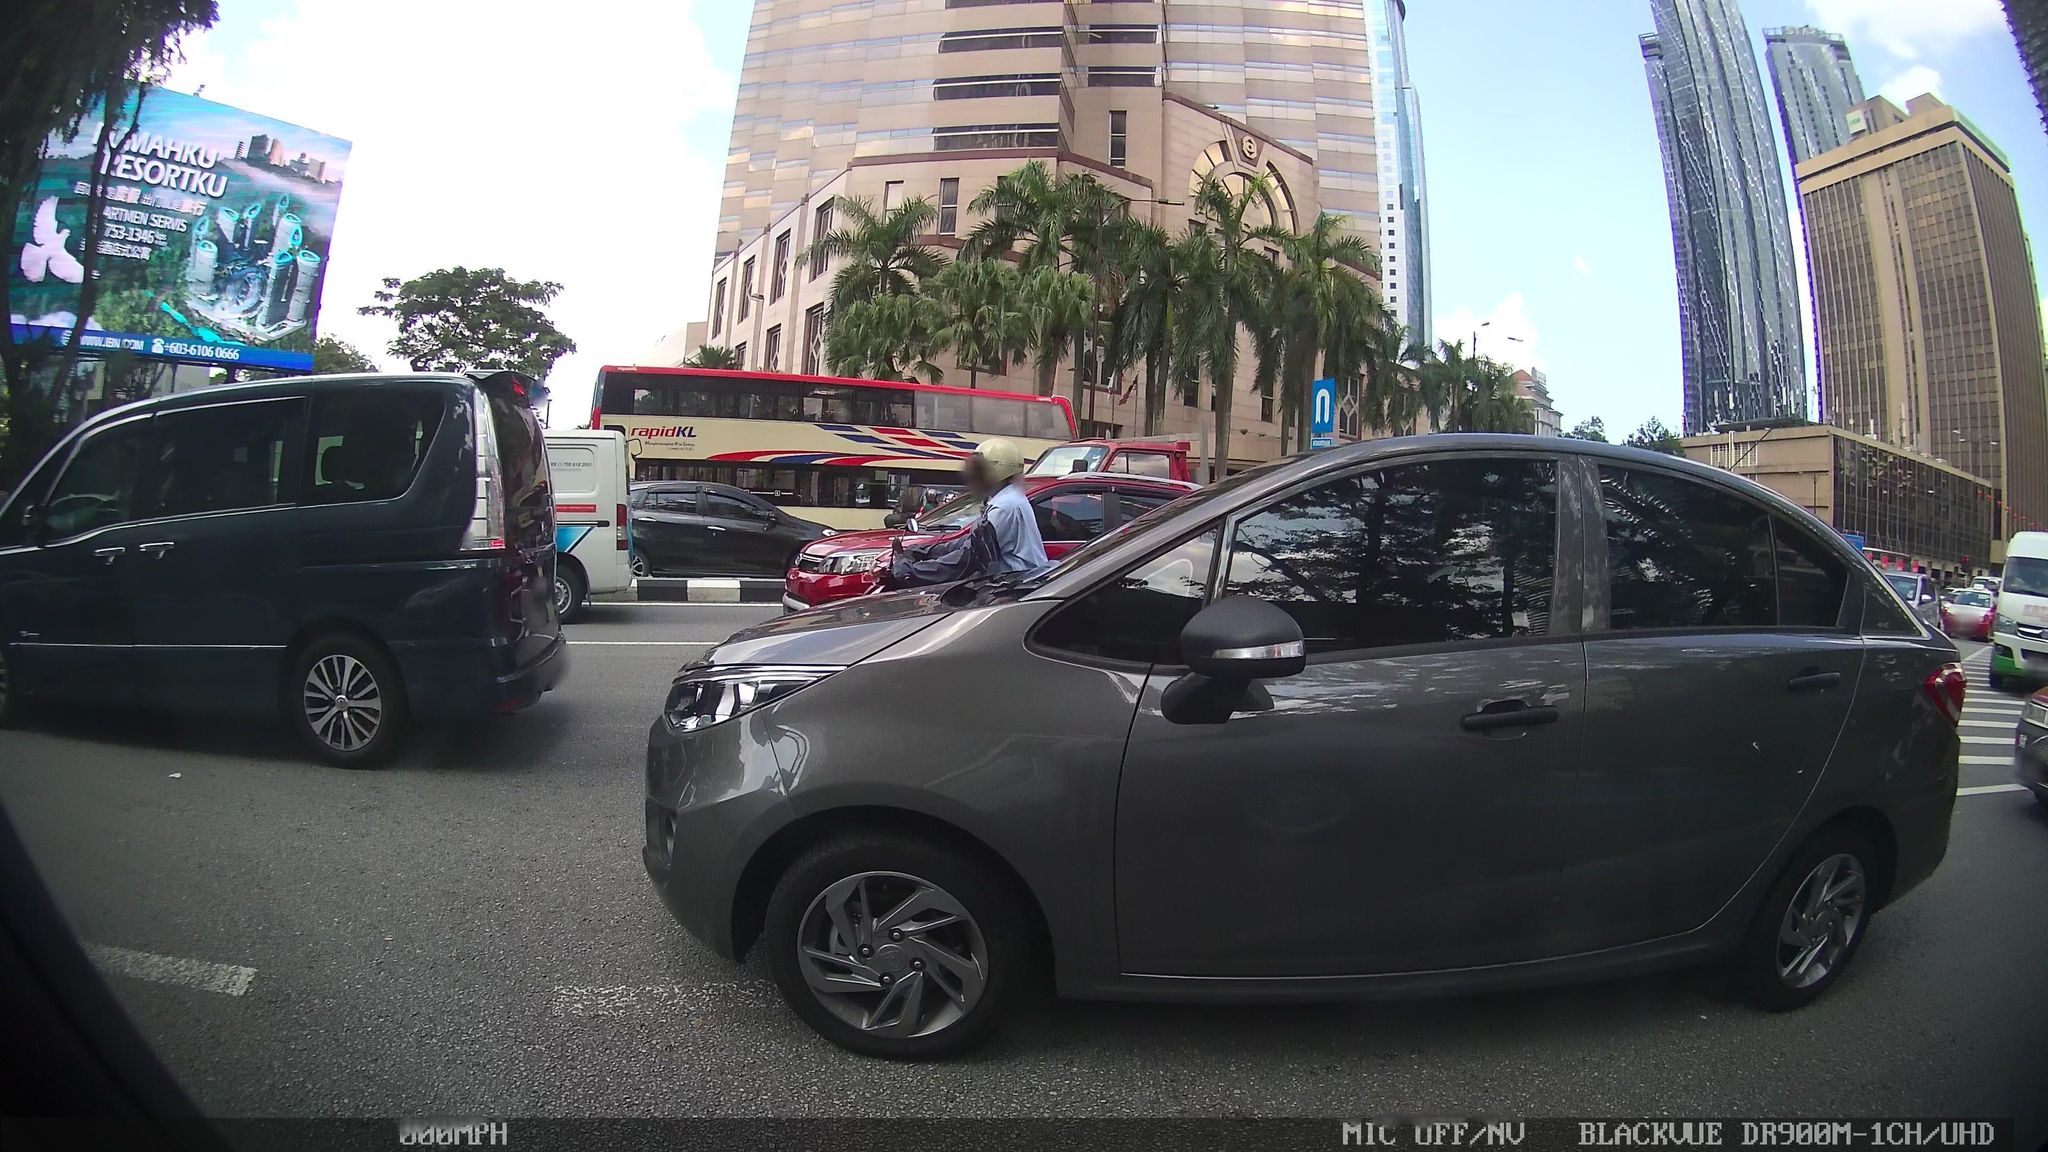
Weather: clear
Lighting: day
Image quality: good
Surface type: driving surface
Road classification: motorway_link, service
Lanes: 4, 2, 1
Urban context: urban centre
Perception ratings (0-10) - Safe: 5.5, Lively: 8.65, Beautiful: 0.52, Boring: 3.06, Depressing: 4.63, Wealthy: 8.35